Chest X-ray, AP view. Patient: 45 years old, sex M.
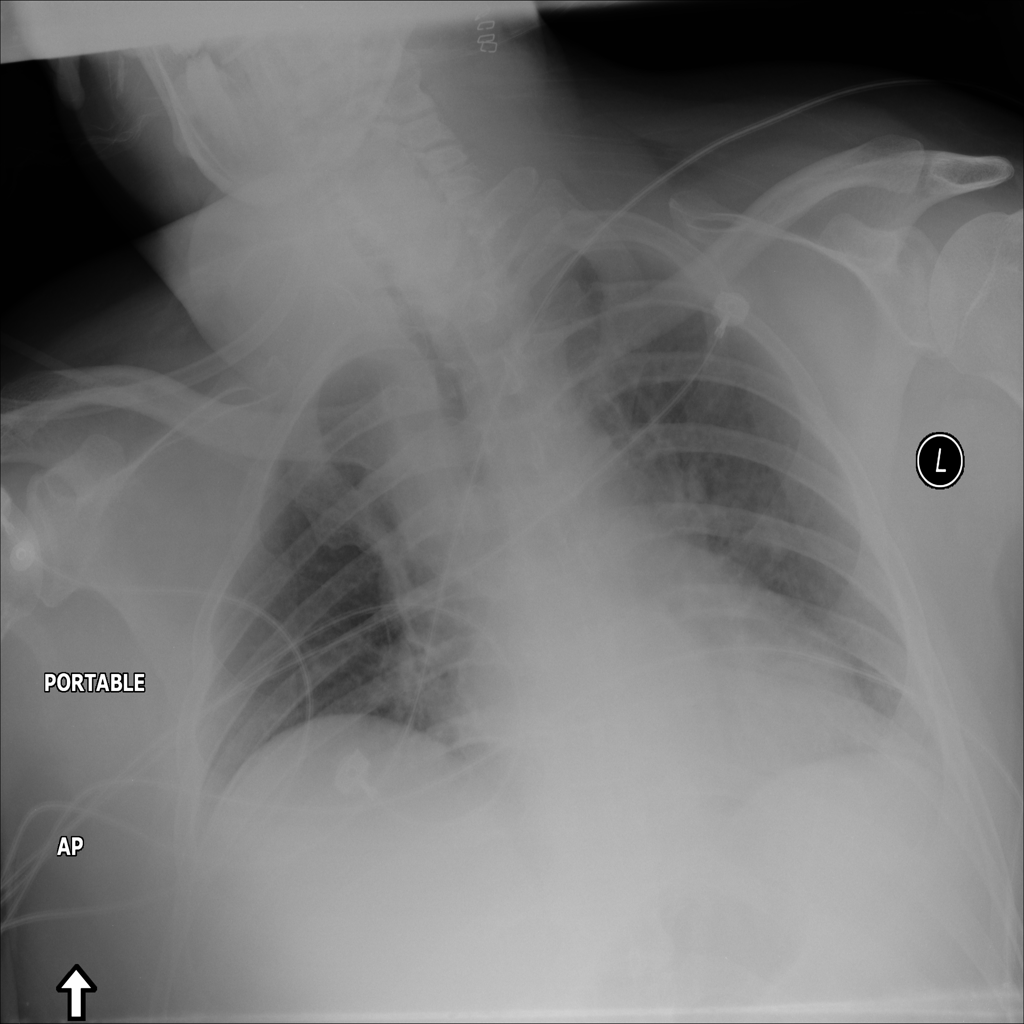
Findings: No Finding